Question: I am trying to do some data cleaning. I have removed the rows with "nan" using pandas dropna, but I still don't know how to drop all the rows with "[removed]" (This picture shows the head of my dataset). Any help would be greatly appreciated! thank you in advance :)

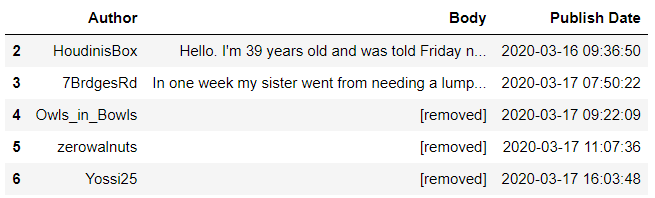
Answer: You can use boolean-indexing:
'''
mask = df.Body.eq("[removed]")
df = df[~mask]
print(df)
'''